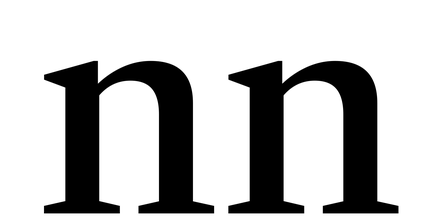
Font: LibreCaslonText_Medium